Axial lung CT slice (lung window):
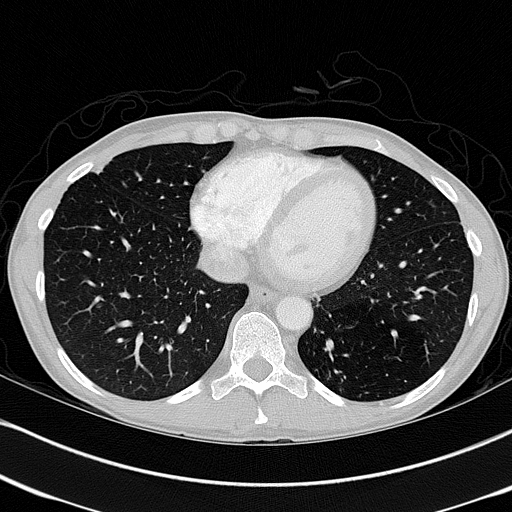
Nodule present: no